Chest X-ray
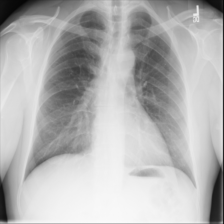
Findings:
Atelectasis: negative
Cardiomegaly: negative
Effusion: negative
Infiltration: negative
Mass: negative
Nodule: negative
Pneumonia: negative
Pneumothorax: negative
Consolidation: negative
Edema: negative
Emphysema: negative
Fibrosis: negative
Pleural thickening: negative
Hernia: negative